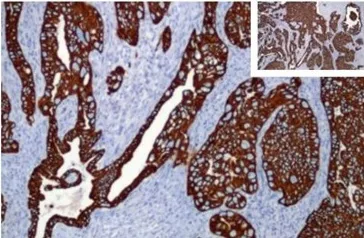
Histological and immunohistochemical features of the synchronic gastrointestinal tumors by hematoxylin-eosin (H&E) and immunohistochemical (IHC) staining. The poorly-differentiated adenocarcinoma of the major ampulla H&E. And CK7 IHC staining.
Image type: pathology (immunostaining)